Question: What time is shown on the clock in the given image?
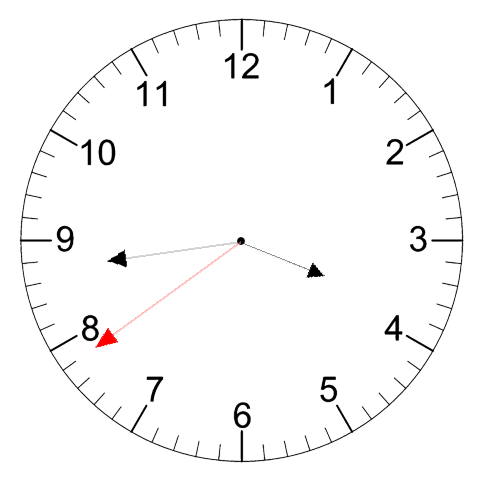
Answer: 03:43:39